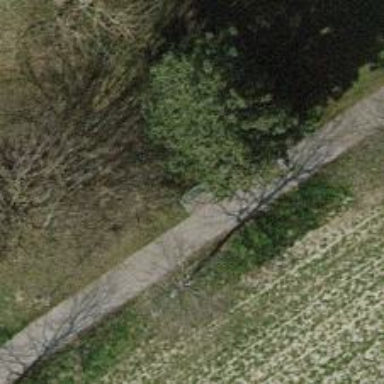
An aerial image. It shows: Bench for seating.